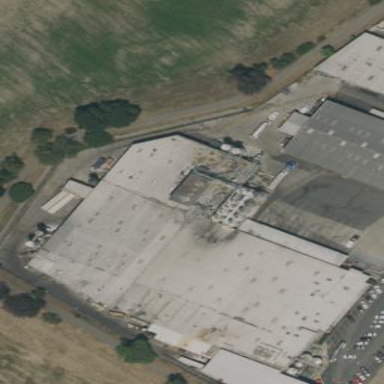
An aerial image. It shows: Factory building.